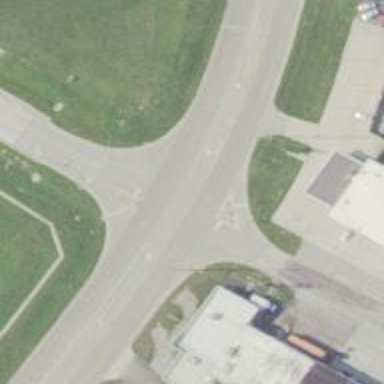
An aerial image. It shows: Asphalt road at the secondary link level.